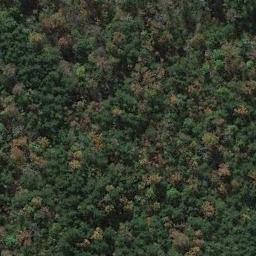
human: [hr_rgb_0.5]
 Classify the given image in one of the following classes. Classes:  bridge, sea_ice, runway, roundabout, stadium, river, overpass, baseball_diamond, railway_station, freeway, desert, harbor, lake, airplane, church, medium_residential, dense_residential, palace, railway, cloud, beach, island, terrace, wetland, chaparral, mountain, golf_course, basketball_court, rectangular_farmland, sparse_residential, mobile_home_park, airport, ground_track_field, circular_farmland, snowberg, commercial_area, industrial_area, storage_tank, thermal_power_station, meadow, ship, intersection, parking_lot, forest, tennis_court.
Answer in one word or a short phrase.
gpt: forest